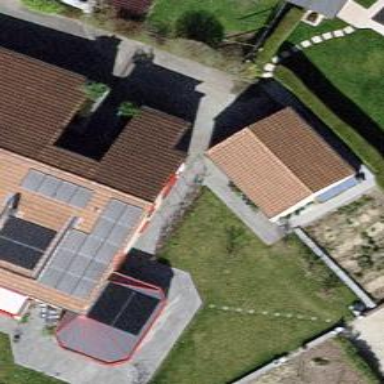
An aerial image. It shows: Simple and straightforward house.